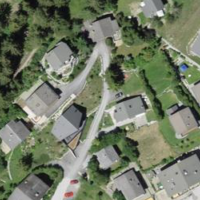
EUNIS habitat code: 55
Species observed at this site:
Podarcis muralis
Melanargia galathea
Bombus terrestris